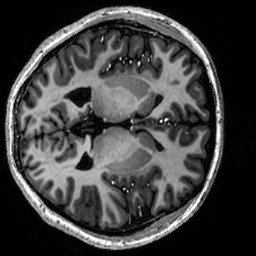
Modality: T1w
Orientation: axial
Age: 20
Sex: female
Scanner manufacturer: siemens
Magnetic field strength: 6.98 T
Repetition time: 6 s
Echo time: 0.00299 s